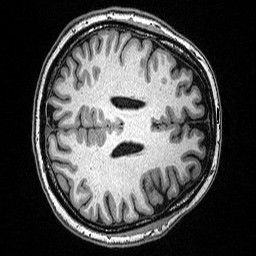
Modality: T1w
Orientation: axial
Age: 32
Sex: female
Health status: healthy
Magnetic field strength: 3 T
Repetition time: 2.53 s
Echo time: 0.00331 s